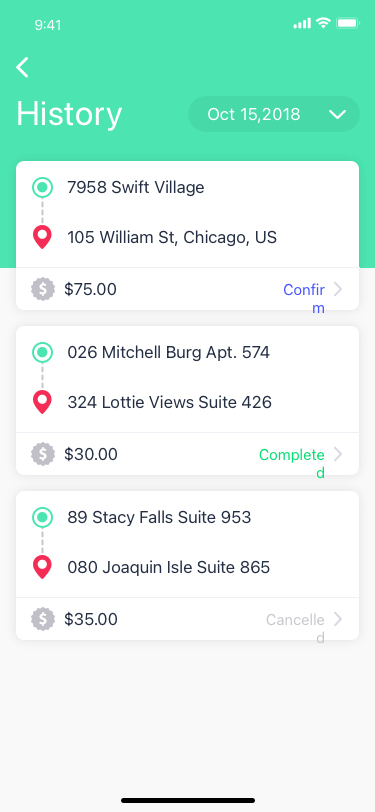
Text in this UI design:
History
Oct 15,2018
$75.00
Confirm
7958 Swift Village
105 William St, Chicago, US
$30.00
Completed
026 Mitchell Burg Apt. 574
324 Lottie Views Suite 426
$35.00
Cancelled
89 Stacy Falls Suite 953
080 Joaquin Isle Suite 865